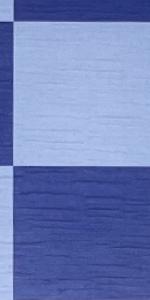
Label: Empty